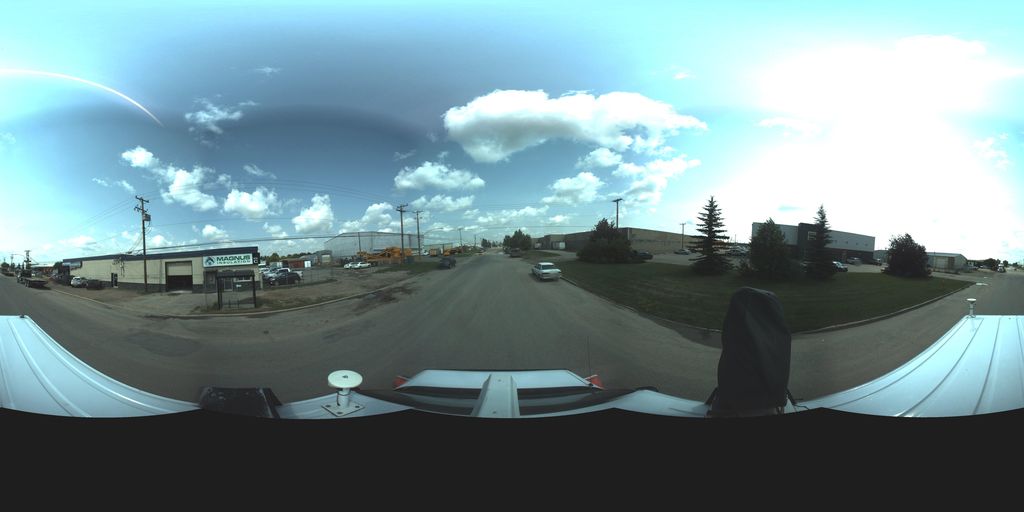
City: saskatoon